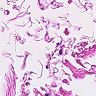
Metastatic tissue present: no